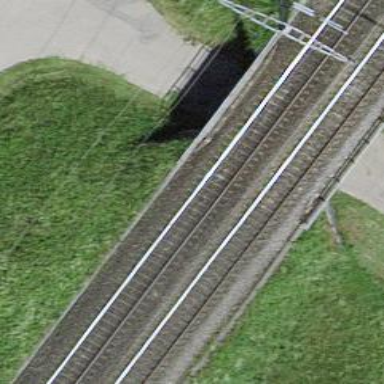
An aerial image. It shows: Bridge with single railway track electrified by contact line.